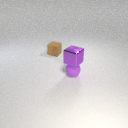
small purple metal cube above small purple rubber sphere